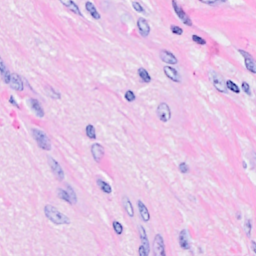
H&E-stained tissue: Breast